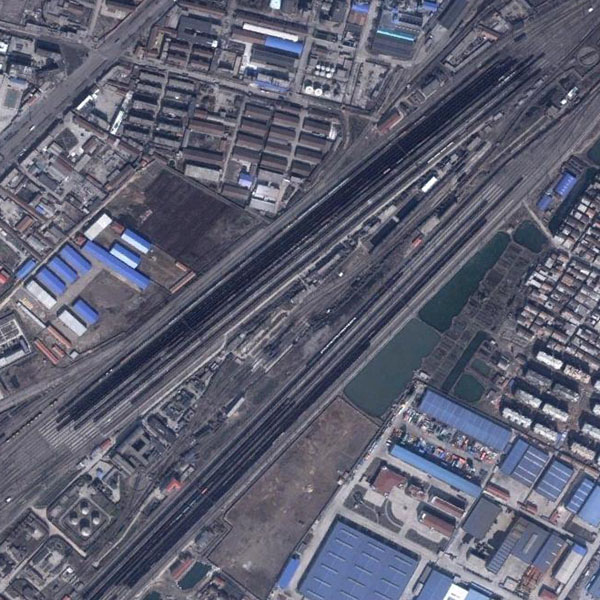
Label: railwayStation